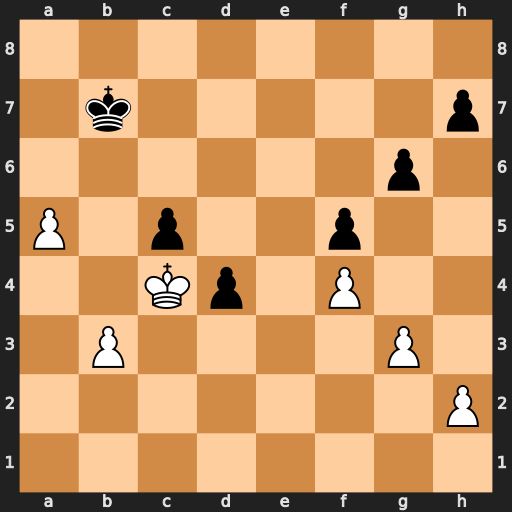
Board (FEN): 8/1k5p/6p1/P1p2p2/2Kp1P2/1P4P1/7P/8
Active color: w
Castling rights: -
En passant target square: -
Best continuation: b4 d3 Kxd3 cxb4 Kc4